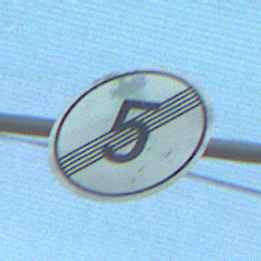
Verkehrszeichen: EndeGeschwindigkeit5
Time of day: MorningAfternoon
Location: Roofed (Special)
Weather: PartlyCloudy
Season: NotSpecified
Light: Natural